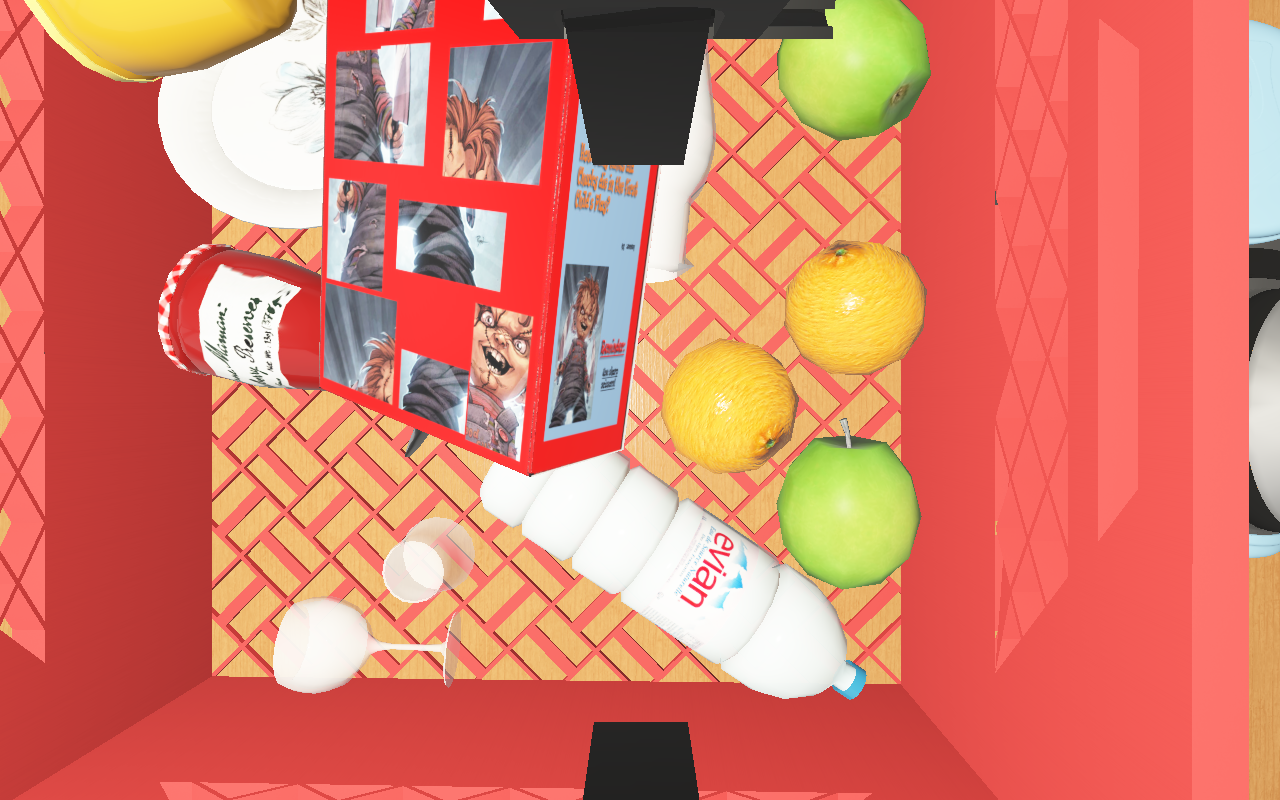
Objects in the scene:
carafe
water bottle
apple
apple
orange
spoon
plate
glass
wineglass
honey jar
biscuit box